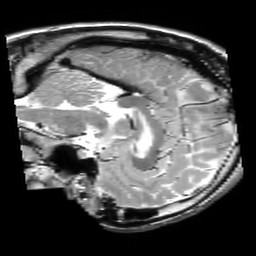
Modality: T2w
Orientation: sagittal
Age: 23
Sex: male
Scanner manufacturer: philips
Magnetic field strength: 3 T
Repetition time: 3 s
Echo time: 0.08 s